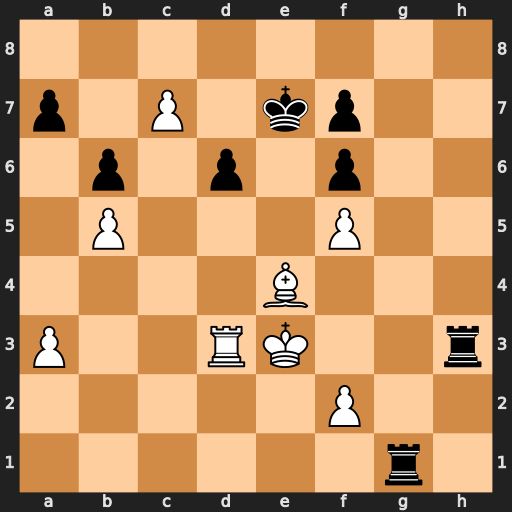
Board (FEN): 8/p1P1kp2/1p1p1p2/1P3P2/4B3/P2RK2r/5P2/6r1
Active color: w
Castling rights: -
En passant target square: -
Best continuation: Ke2 Rxd3 c8=Q